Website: crate-barrel
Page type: newsletter-management
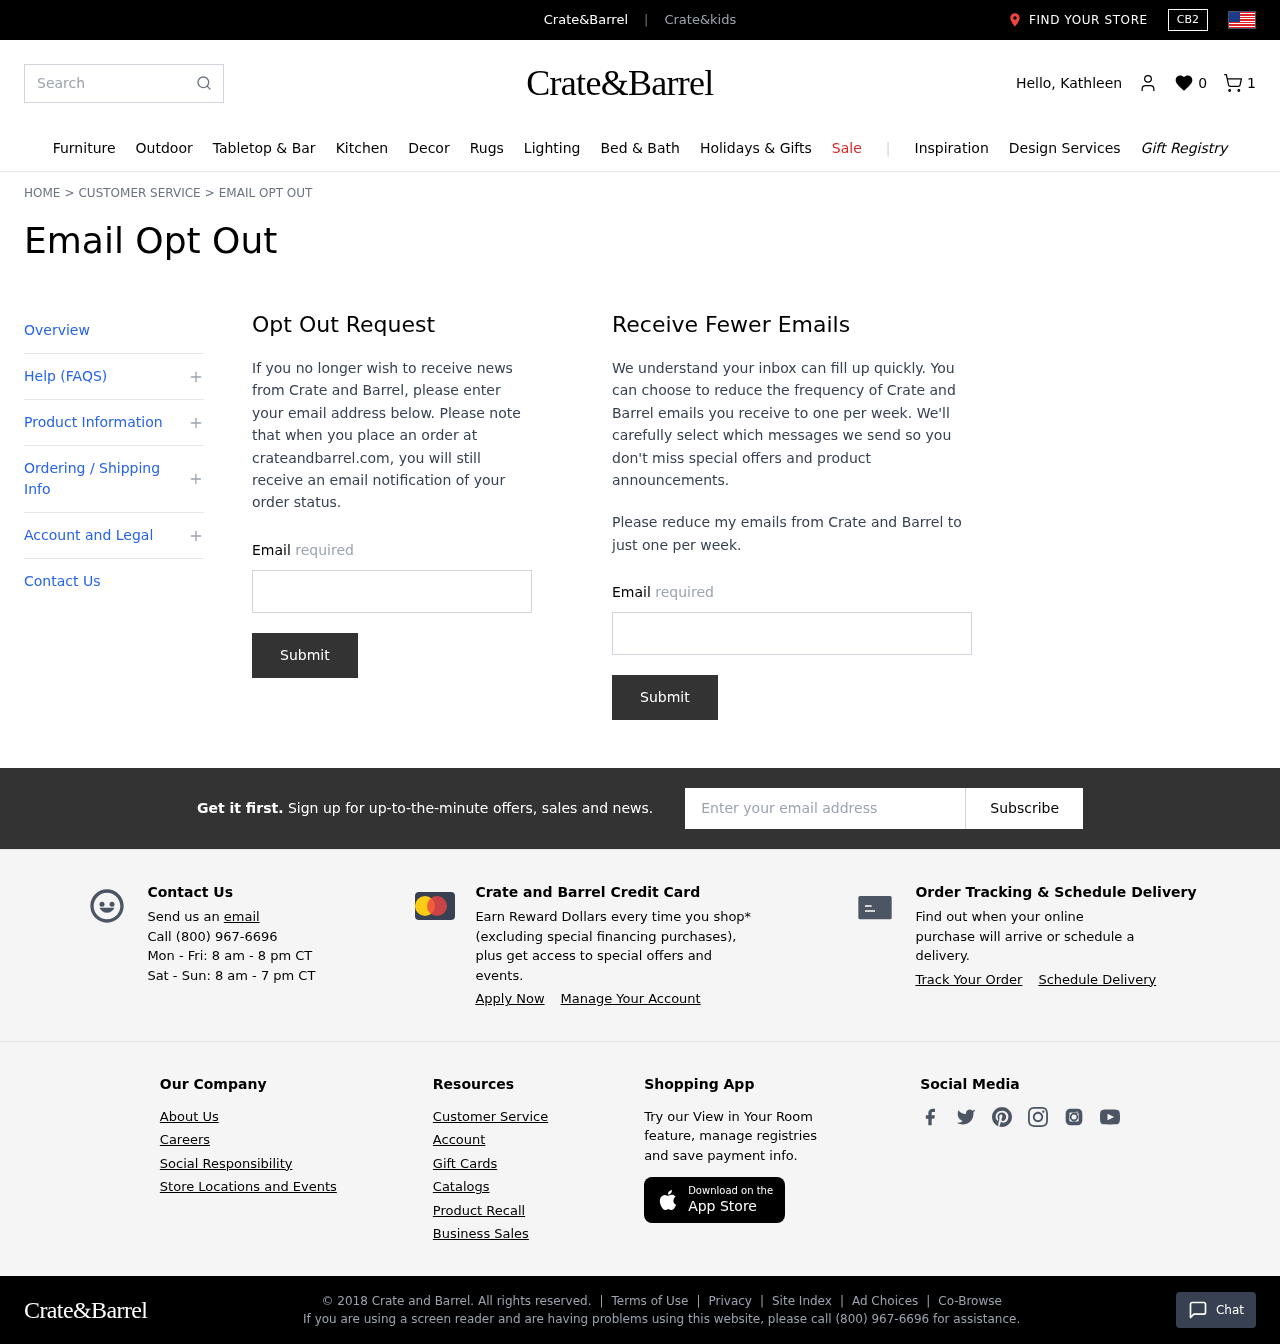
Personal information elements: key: PII_EMAIL
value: kathleen_clark@yahoo.com
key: PII_EMAIL2
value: kathleen_clark@yahoo.com
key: PII_EMAIL3
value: kathleen_clark@yahoo.com
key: PII_FIRSTNAME
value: Kathleen
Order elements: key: ORDER_NUM_ITEMS
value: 1
Search elements: key: HEADER_SEARCH
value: Search
Other elements: key: WISHLIST_COUNT
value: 0